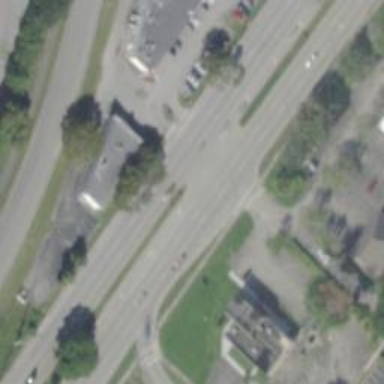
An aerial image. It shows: Trunk link highway.